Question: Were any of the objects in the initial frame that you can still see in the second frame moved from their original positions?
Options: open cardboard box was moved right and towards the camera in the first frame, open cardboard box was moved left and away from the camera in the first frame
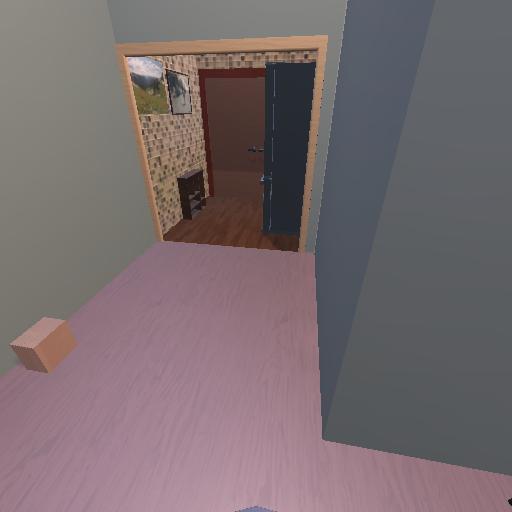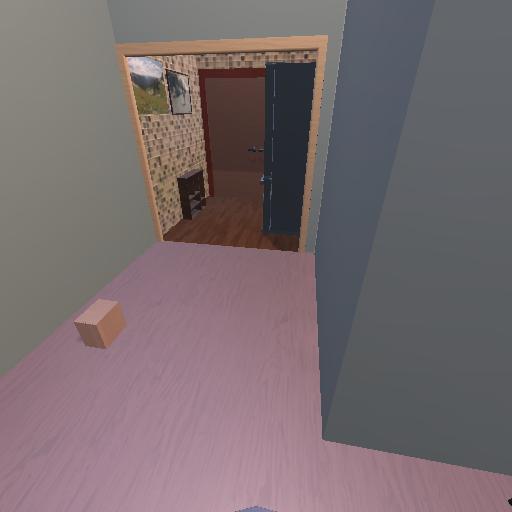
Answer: open cardboard box was moved right and towards the camera in the first frame